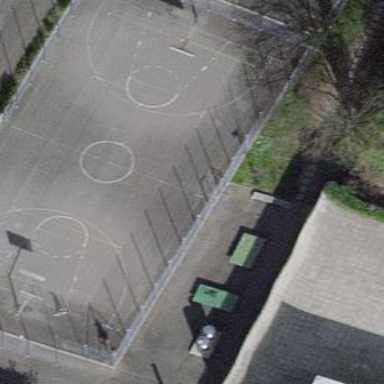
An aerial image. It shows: Basketball court in the leisure land pitch.